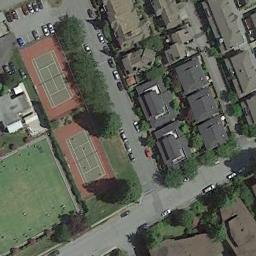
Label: tennis_court